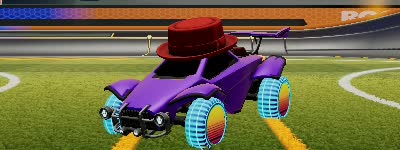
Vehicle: octane